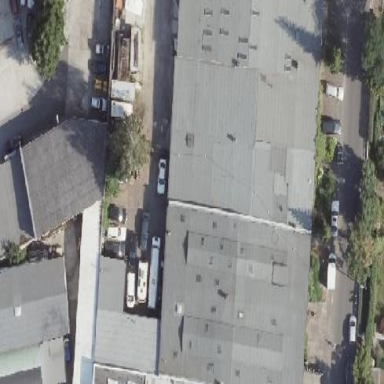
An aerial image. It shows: Building housing motorcycle repair shop.